Question: Now I changed my QT application icon.
When program start, I can see the chaged icon in the top left side.
However, it looks very small so I'm trying to find that the icon size is adjustable.
I tried QMainWindow::setIconSize but it changed icon size in toolbar section.
If you have any knowledge about it please adivce me. Thx for reading.
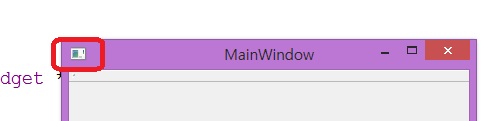
Answer: You can supply an icon using your OS/IDE. I did this using Visual Studio. In my project's resource file (*.rc) I added line like the following:
'''
IDI_ICON1 ICON DISCARDABLE ".\Data\icons\app.ico"
'''
Such an .ico file must contain icons of multiple sizes. These sizes are used for different puroposes. E.g. certain magnifications in windows explorer or for the icon in the window titles. However you don't have direct control which size is used... the OS picks the icons sizes it needs.
Search in the web for corresponding informations. All the needed information is available.